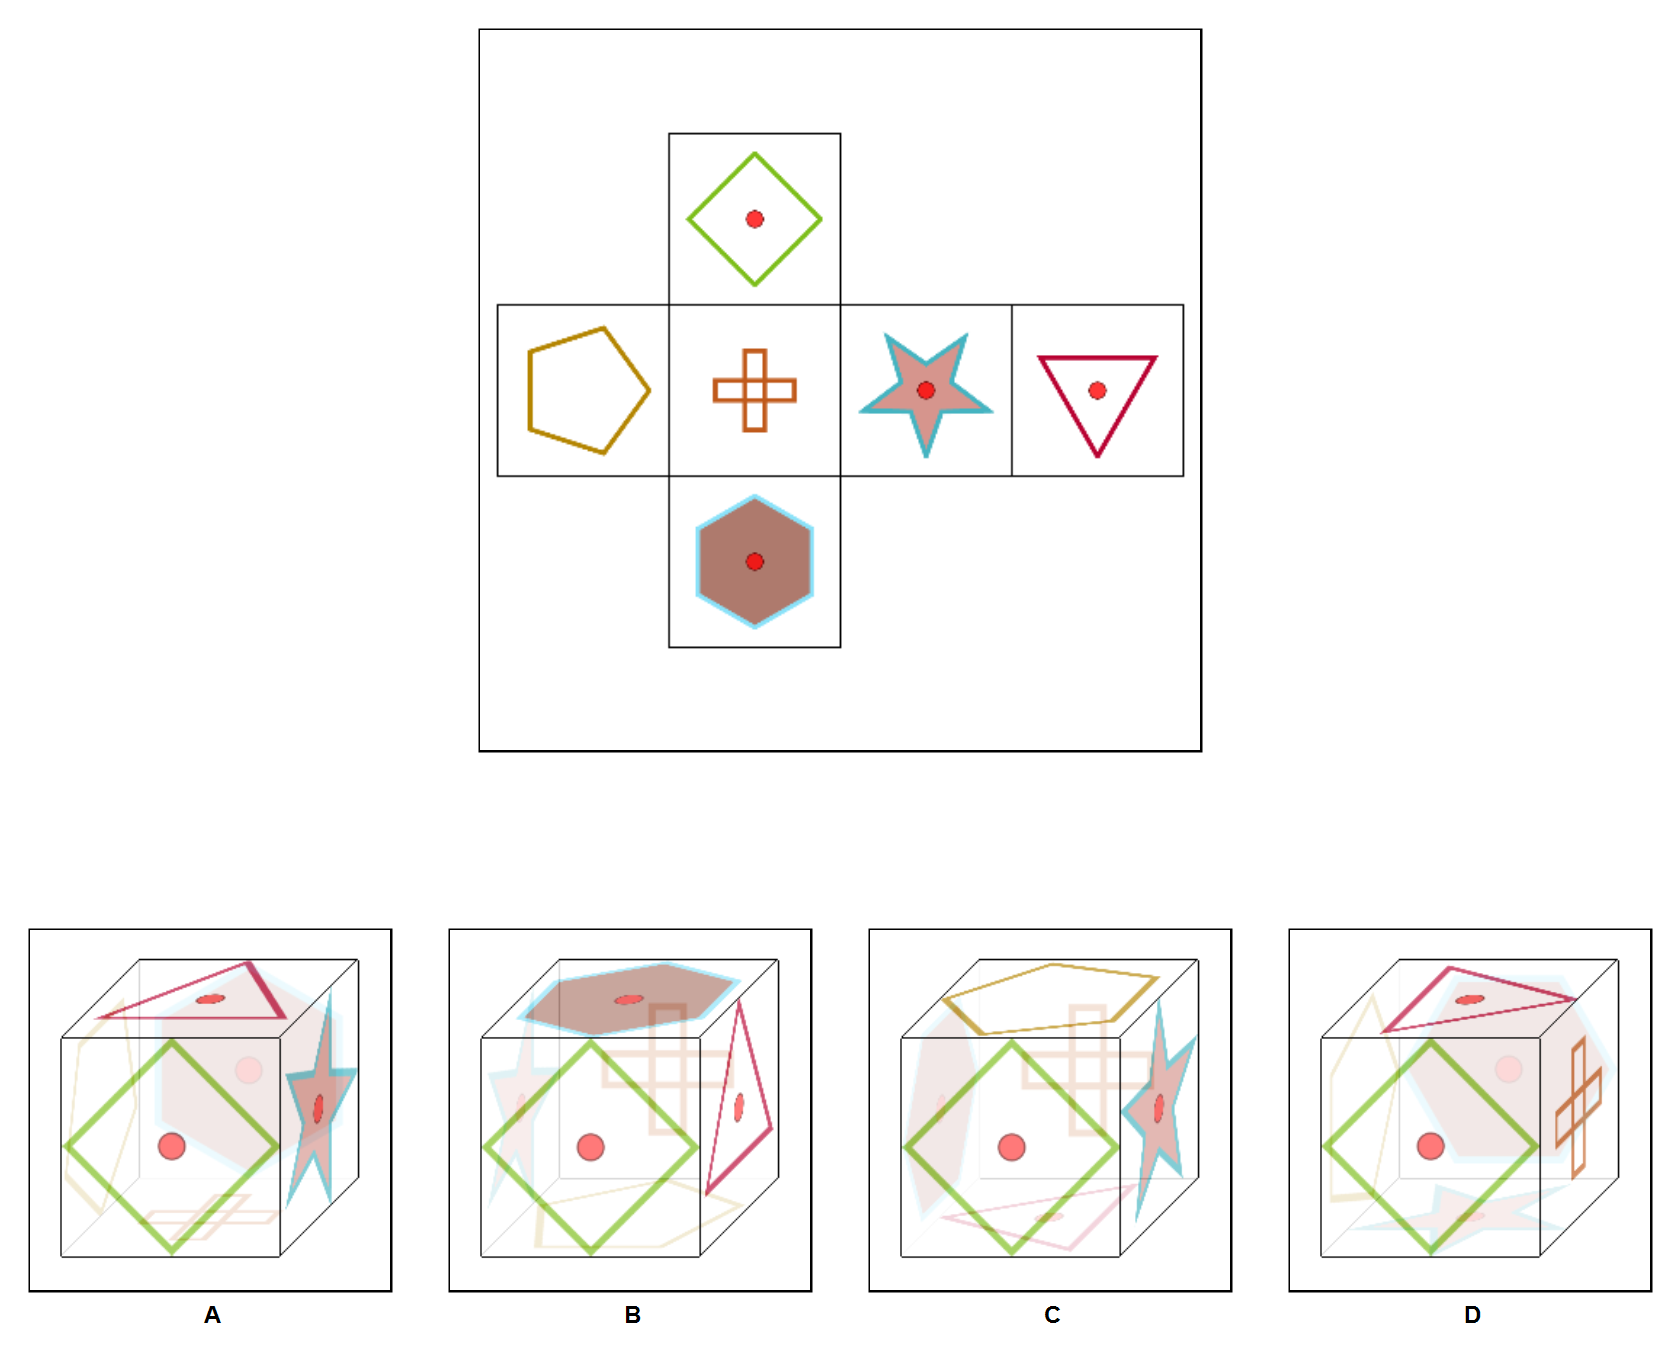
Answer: A